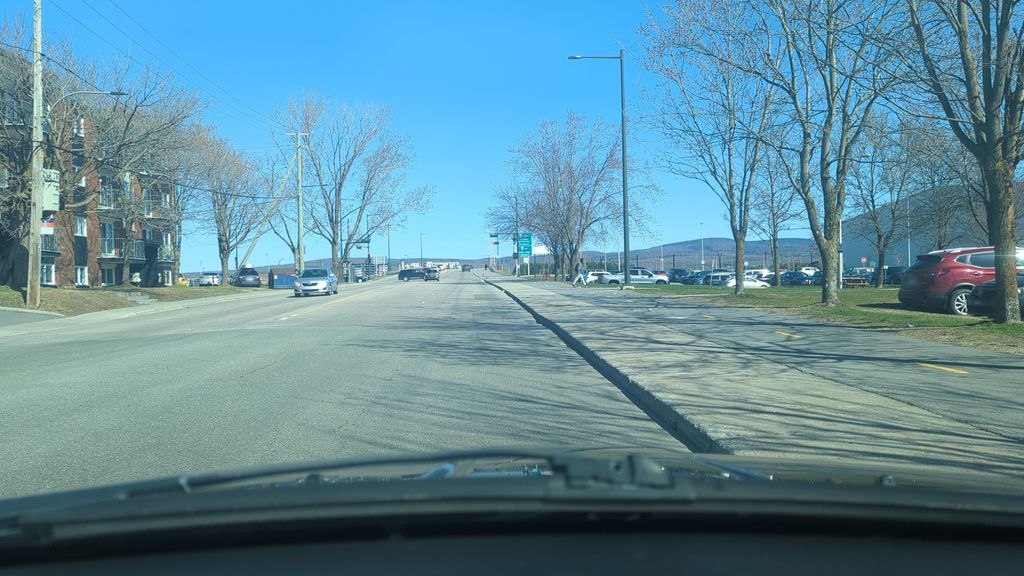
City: quebec_city